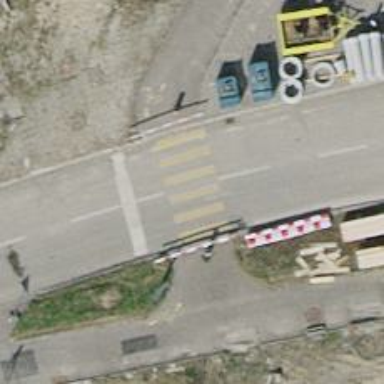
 there are traffic signals and zebra crossing."